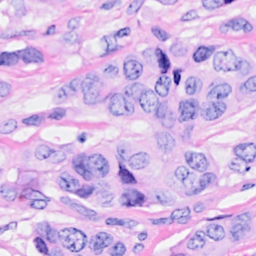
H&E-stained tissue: Breast